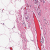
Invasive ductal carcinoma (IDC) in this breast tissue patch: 0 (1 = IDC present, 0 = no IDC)